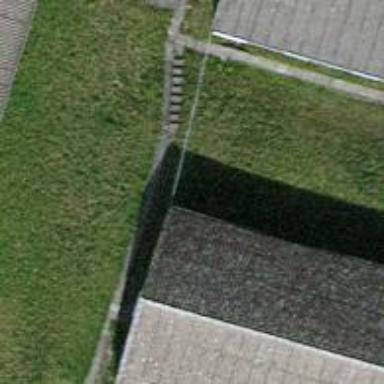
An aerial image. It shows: Road with steps.